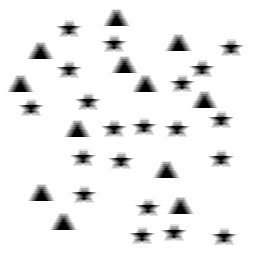
Squares: 0
Triangles: 12
Stars: 20
Total shapes: 32